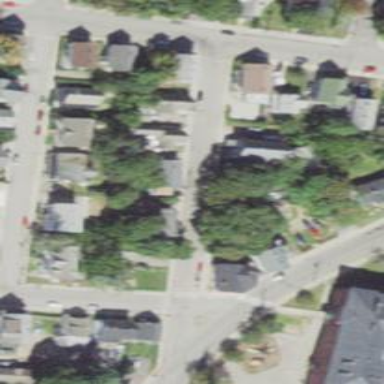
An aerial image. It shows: Residential driveway serving as service road.